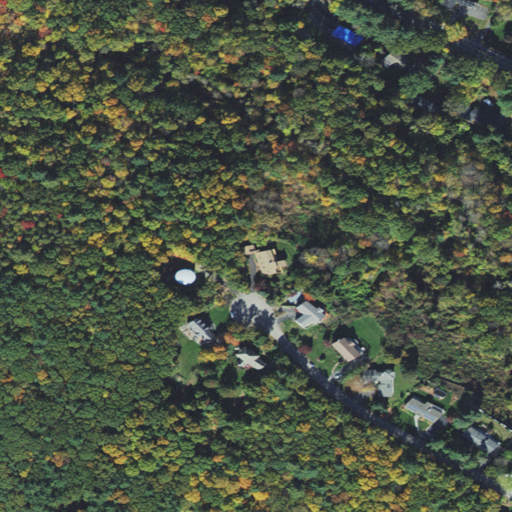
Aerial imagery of mountain in Massachusetts named Clear Hill containing deciduous forest, low intensity development, medium intensity development, mixed forest, open development, and evergreen forest